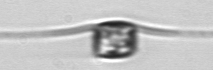
Label: Chaetoceros_danicus